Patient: sex M, age 66
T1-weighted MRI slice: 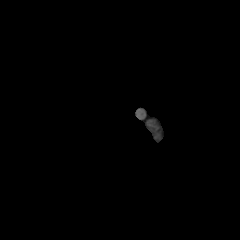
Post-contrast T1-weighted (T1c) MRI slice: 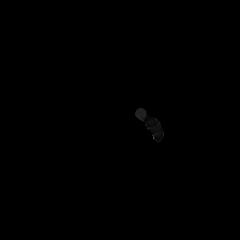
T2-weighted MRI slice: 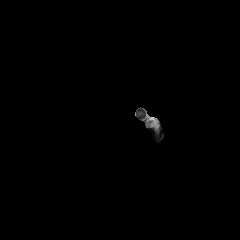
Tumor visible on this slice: no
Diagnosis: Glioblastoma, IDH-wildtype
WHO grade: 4